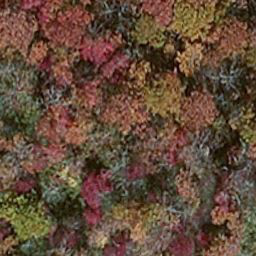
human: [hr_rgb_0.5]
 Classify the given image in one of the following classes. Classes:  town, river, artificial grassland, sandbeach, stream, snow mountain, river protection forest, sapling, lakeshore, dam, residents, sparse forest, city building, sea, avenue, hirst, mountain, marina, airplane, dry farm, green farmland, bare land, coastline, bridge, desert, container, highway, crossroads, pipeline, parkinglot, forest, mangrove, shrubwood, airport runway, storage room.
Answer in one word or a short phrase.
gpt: mangrove